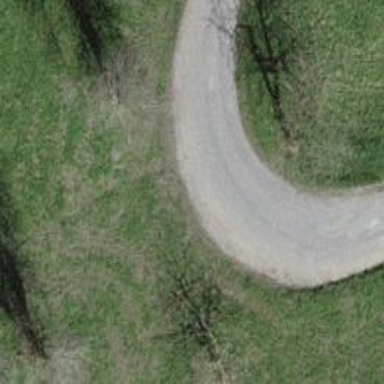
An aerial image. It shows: Well-maintained track road of grade 1.